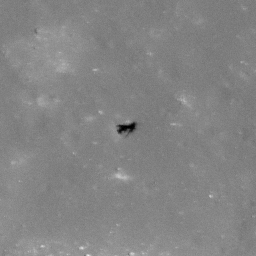
Pit: Messier A 1
Host crater: Messier A
Host type: impact_melt
Lunar coordinates: latitude -2.028, longitude 46.9